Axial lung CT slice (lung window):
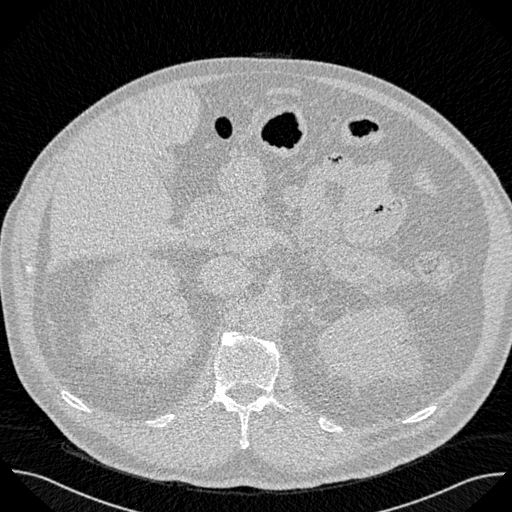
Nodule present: no